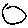
Label: circle